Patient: sex M, age 31
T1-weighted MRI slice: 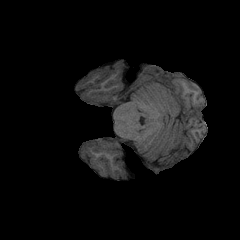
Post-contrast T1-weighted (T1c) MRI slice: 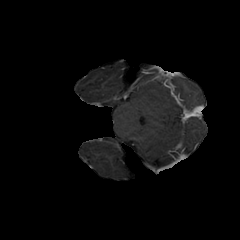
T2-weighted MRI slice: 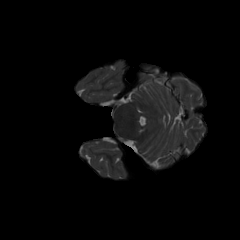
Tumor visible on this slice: no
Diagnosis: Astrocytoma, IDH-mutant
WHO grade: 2